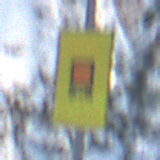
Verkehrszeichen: KennzeichnungspflichtigeFahrzeugeGefaehrlicheGueterOhnePfeilsymbol
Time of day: MorningAfternoon
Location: Outdoor (Nature)
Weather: Clear
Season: Winter
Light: Natural